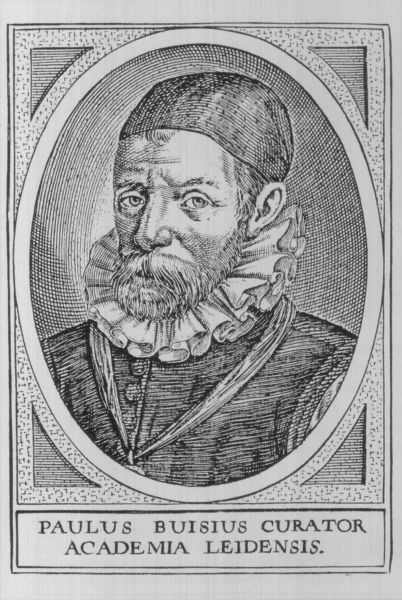
Titel: Bildnis des Paulus Buys (lat. Buidiud), heer van Vliet en Kapelle
Institution: (Seriendruck)
Schlagwörter: kopf, mann, weiß, hut, mund, nase, ohr, schwarz, stirn, blick, haube, bart, hemd, jacke, kappe, mütze, augen, band, falten, gesicht, kragen, mensch, rahmen, spitze, vollbart, bild, bildnis, halskrause, holland, niederlande, portrait, porträt, mantel, augenbrauen, frontal, knopf, ohren, oval, rund, kopfbedeckung, schrift, papier, kette, grafik, graphik, ernst, rüschen, knöpfe, weste, halskette, striche, punkte, name, gepunktet, paul, druck, schwarz-weiss, druckgrafik, schraffur, radierung, stich, text, buchstaben, schraffiert, orden, herrscher, krause, anhänger, leiden, mönch, kröse, kupferstich, akademie, calvinismus, latein, lateinisch, academie, seriendruck, theologe, mud, paulus, leyden, akademiker, munda, academia, buisius, curator, kurator, leidensis, mudnd, ovaler rahmen, paulus buisius, büsius